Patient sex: F
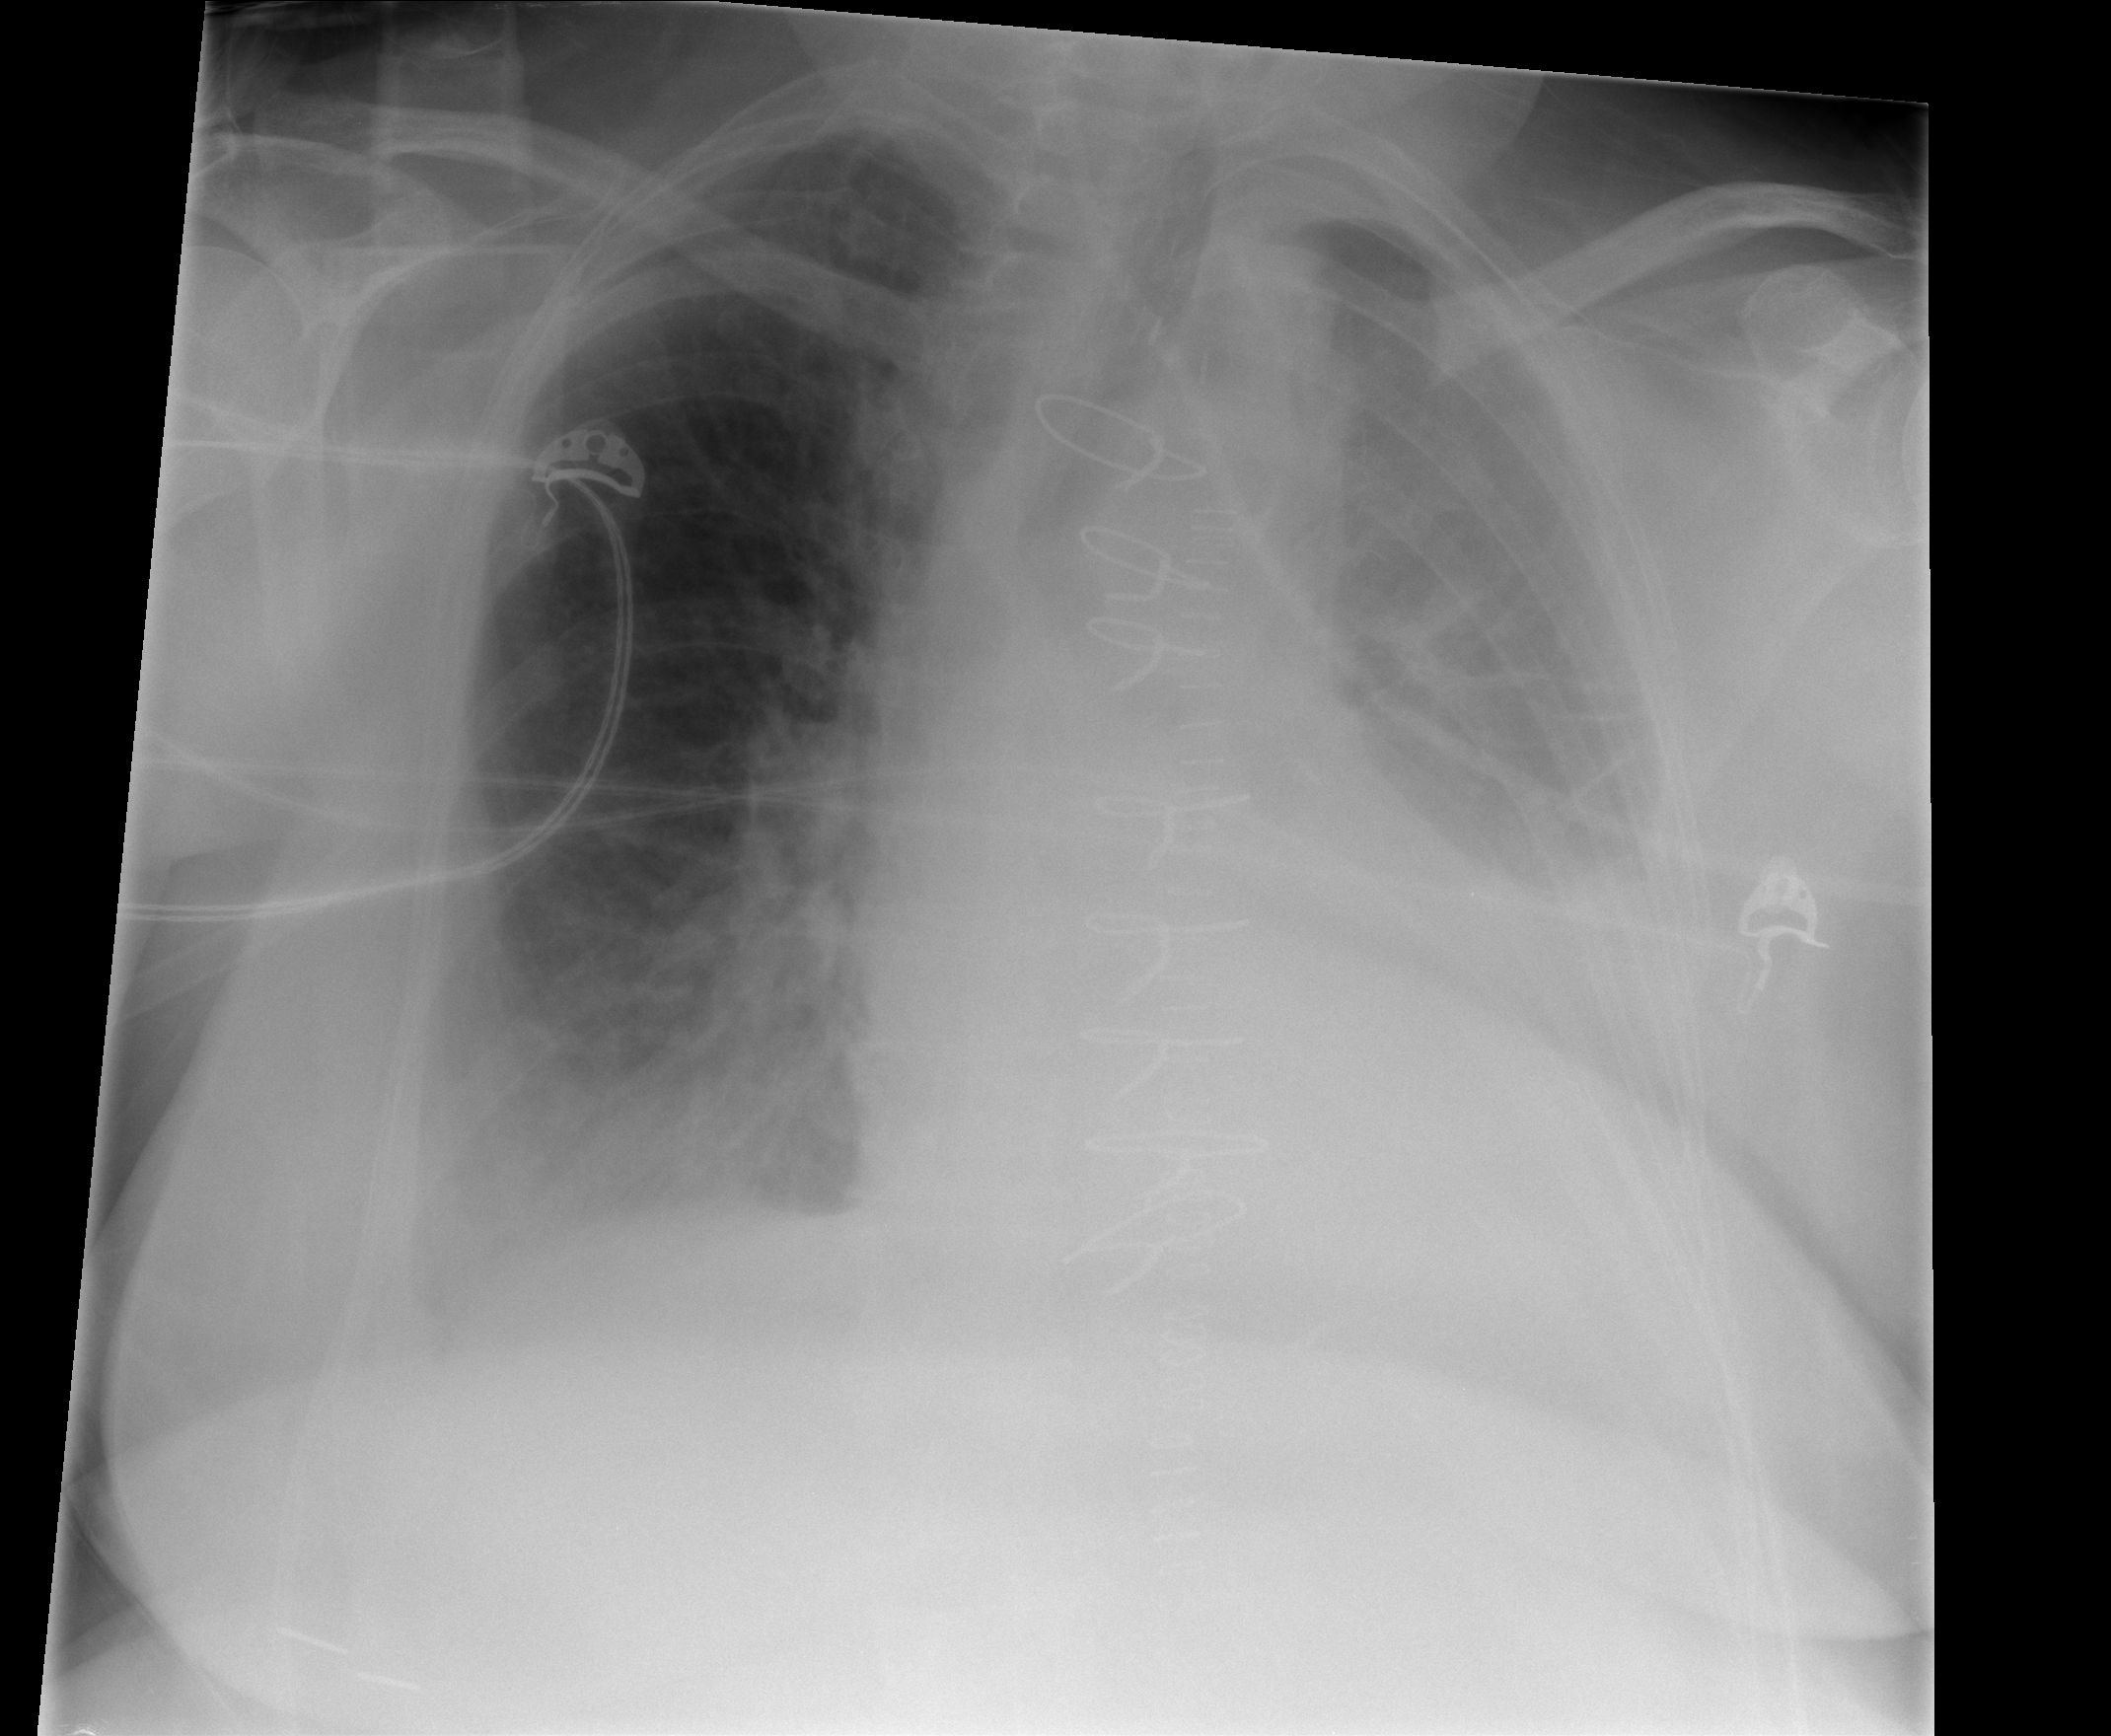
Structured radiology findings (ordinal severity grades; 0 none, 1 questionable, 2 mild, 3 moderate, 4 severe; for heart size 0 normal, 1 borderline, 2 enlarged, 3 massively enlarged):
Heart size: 2
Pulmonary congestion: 2
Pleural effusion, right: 2
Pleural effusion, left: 3
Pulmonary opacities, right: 0
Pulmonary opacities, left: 0
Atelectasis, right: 2
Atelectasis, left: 3